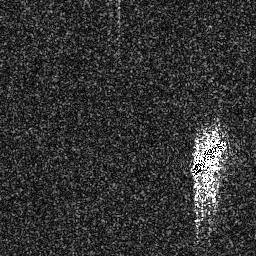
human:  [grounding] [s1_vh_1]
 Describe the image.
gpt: In the satellite image, there is  <ref>1 medium ship </ref> <box>[[73, 53, 88, 69, 0]]</box> located at right.